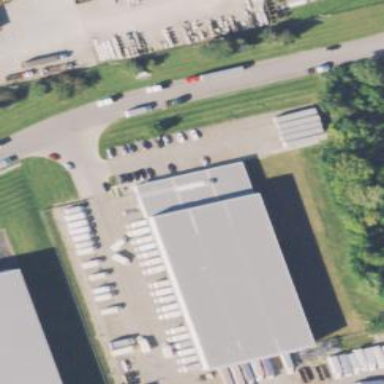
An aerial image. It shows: Warehouse building.